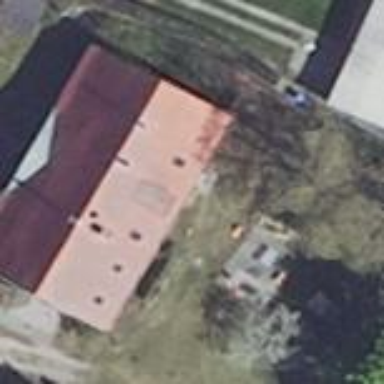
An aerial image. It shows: Residential building.